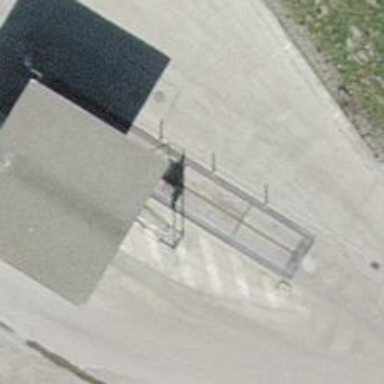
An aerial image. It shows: Weighbridge facility.